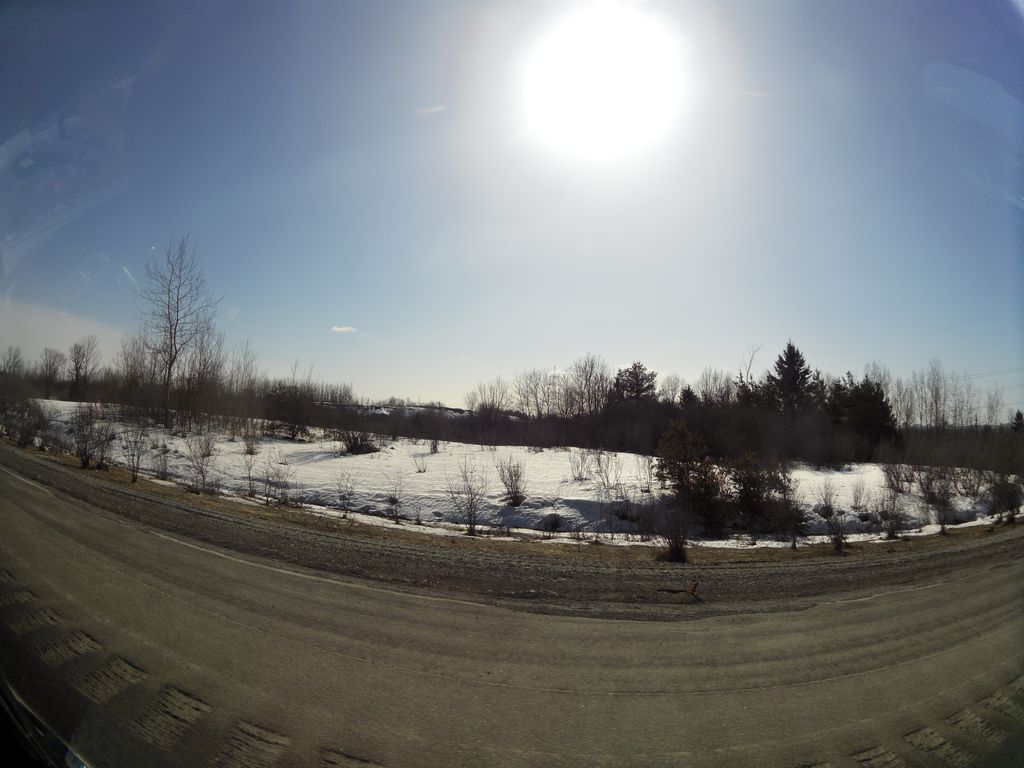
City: ottawa-gatineau